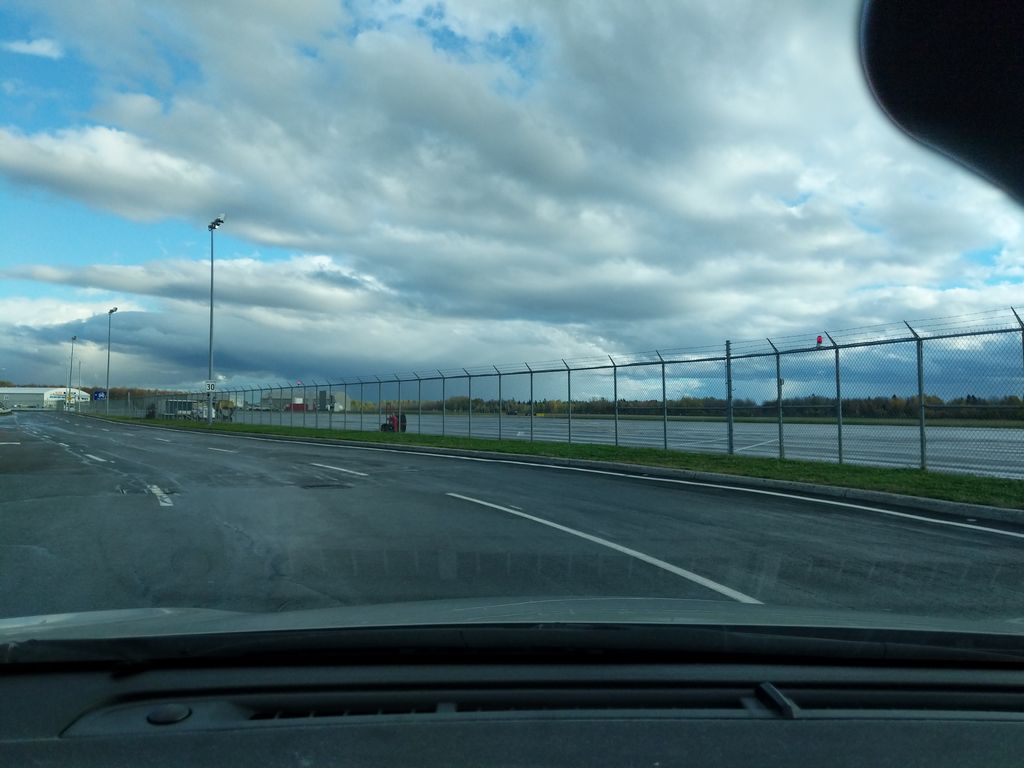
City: quebec_city